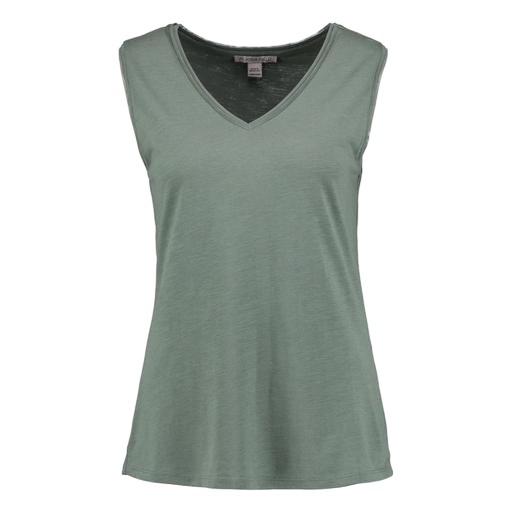
sleeveless tee, green women's thea tank, sleeveless t-shirt, white background